Question: What is the result of this measurement?
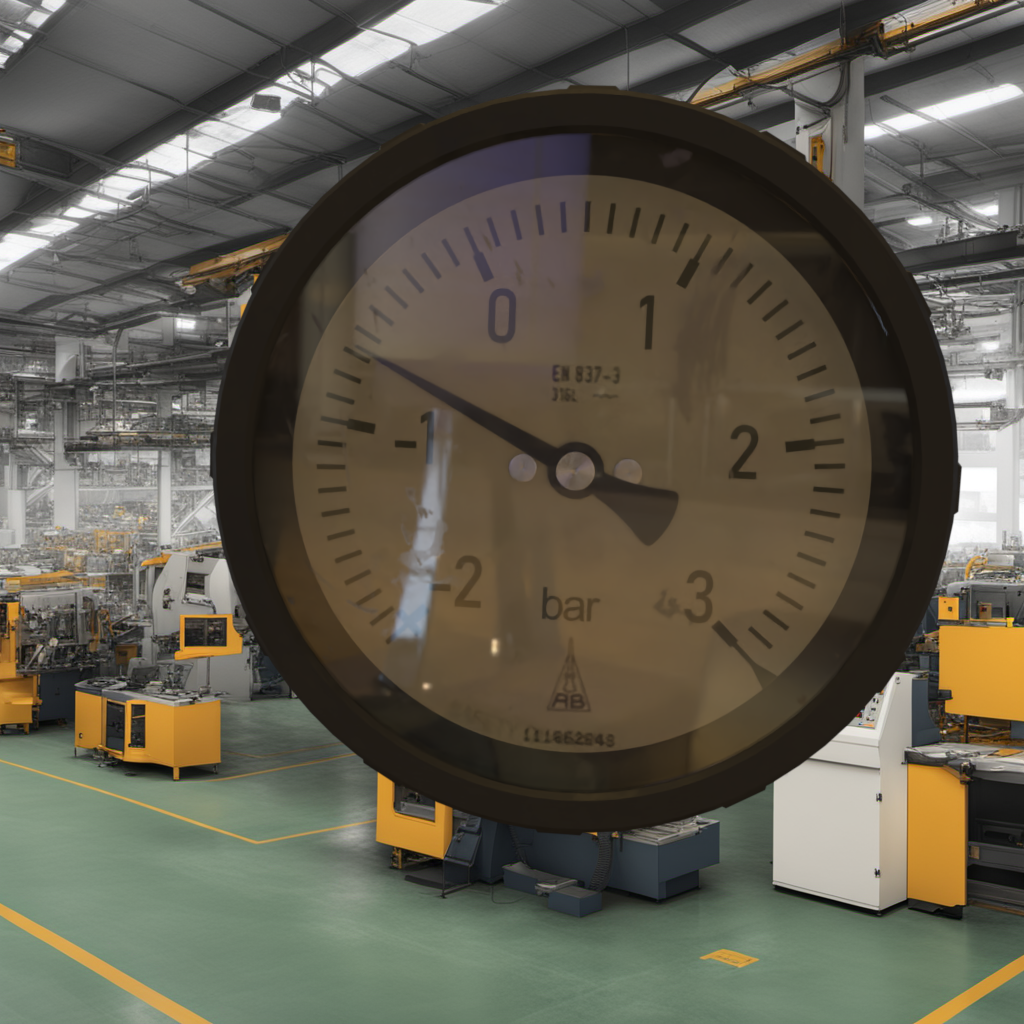
Answer: The result is -0.7
Question: What is the value range of the measurement in the image?
Answer: The range is from -2 to 3
Question: What is the minimum and maximum reading range of the measurement in the image?
Answer: The minimum value is -2 and the maximum value is 3